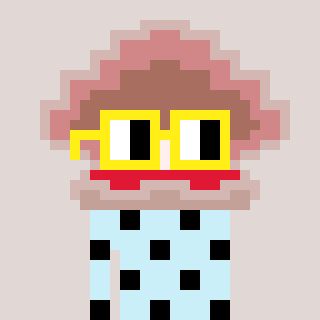
a pixel art character with square yellow glasses, a oyster-shaped head and a cold-colored body on a warm background